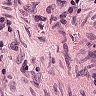
Metastatic tissue present: no